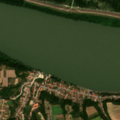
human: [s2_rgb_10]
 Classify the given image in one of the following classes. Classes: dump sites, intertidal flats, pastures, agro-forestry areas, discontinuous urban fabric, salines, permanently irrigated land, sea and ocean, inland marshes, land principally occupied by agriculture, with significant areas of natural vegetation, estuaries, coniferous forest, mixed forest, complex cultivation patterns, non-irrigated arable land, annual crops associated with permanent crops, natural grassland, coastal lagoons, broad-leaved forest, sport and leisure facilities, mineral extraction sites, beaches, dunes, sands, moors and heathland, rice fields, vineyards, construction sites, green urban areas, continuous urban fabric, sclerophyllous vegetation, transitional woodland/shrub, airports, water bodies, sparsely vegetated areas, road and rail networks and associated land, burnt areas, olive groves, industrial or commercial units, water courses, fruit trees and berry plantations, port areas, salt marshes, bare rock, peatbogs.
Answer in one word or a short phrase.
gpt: discontinuous urban fabric, green urban areas, non-irrigated arable land, complex cultivation patterns, land principally occupied by agriculture, with significant areas of natural vegetation, broad-leaved forest, transitional woodland/shrub, water courses